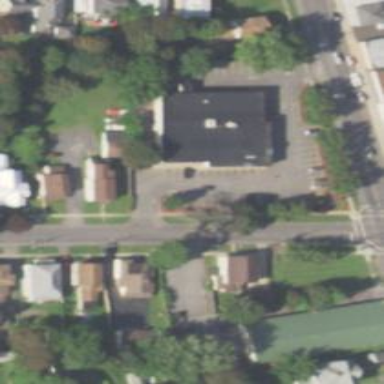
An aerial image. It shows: Pharmacy providing healthcare services.